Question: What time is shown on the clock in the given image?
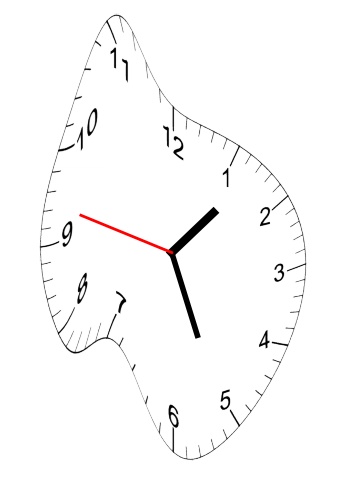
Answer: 01:25:47